Interaction volume radius: 5 \u00c5
Interaction volume height: 15 \u00c5
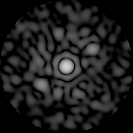
Disorder parameter: 0.7904